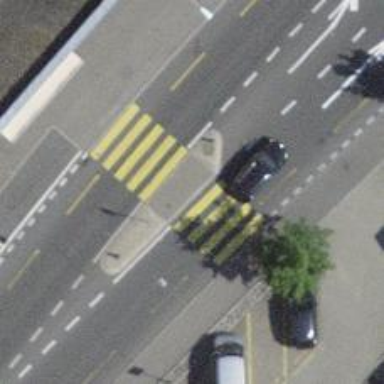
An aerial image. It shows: Uncontrolled crossing with pedestrian island.